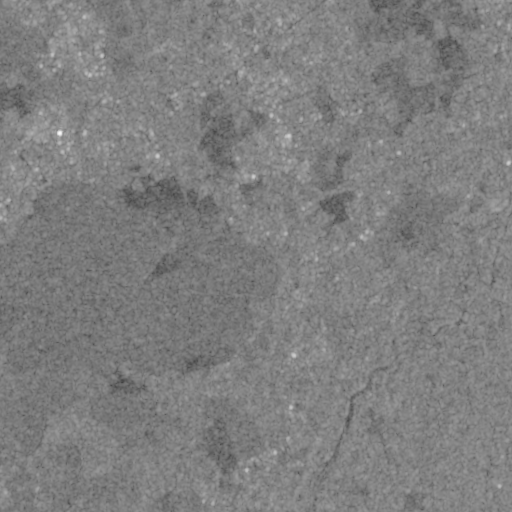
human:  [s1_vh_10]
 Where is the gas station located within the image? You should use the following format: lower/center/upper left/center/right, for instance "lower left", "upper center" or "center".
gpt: The gas station is located in the upper center of the image.
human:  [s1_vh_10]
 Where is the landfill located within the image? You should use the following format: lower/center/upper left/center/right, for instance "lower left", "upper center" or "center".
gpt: The landfill is located in the lower right of the image.
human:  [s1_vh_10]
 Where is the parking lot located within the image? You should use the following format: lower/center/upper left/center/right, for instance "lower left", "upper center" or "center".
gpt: The parking lot is located in the upper center of the image.
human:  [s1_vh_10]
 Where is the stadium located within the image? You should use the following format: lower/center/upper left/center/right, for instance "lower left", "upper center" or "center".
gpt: The stadium is located in the upper center of the image.
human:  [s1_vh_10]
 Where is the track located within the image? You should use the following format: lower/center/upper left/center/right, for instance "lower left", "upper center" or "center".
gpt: The track is located in the upper center of the image.
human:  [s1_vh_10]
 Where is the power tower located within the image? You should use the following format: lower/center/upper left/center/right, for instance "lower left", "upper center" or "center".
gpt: There is no power tower in the image.

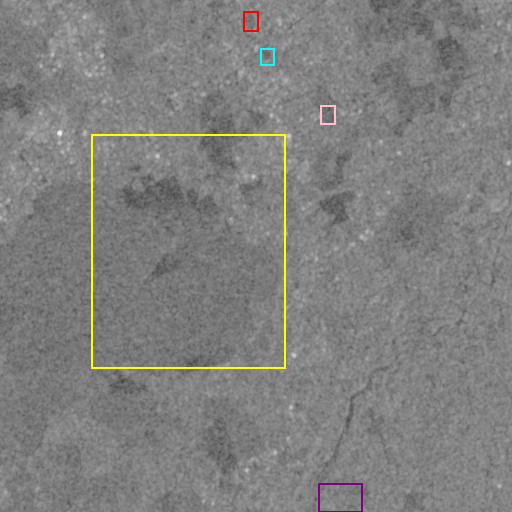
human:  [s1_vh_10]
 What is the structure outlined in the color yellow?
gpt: The structure outlined in yellow is a crop field.
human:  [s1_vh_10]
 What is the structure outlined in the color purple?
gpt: The structure outlined in purple is a landfill.
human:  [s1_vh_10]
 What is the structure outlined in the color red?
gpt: The structure outlined in red is a park.
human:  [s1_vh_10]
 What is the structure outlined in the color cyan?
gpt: The structure outlined in cyan is a stadium.
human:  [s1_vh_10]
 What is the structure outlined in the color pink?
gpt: The structure outlined in pink is a track.
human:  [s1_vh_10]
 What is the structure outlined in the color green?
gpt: There is no green outline.